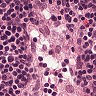
Metastatic tissue present: no